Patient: sex M, age 44
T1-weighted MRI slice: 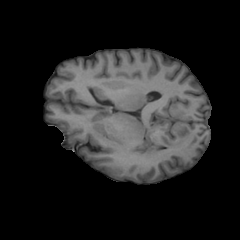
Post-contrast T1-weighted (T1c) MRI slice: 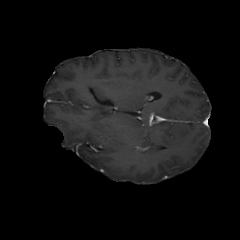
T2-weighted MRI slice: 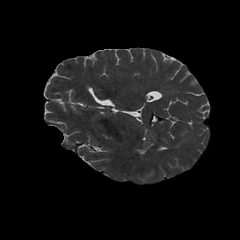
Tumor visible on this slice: no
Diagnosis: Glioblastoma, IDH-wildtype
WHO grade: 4